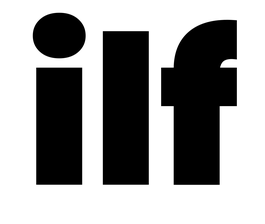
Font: Poppins-Black